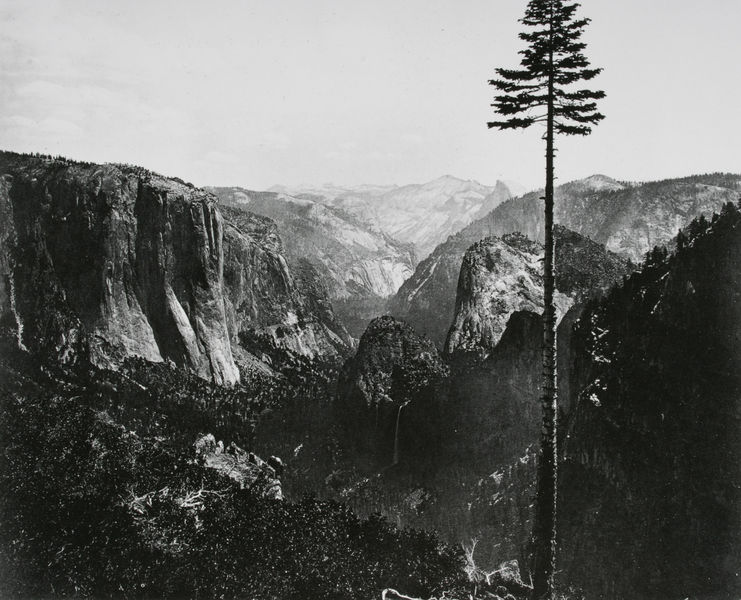
Titel: Best General View, Mariposa Trail
Künstler: Carleton S. Watkins
Standort: Washington, D.C.
Institution: Library of Congress
Schlagwörter: baum, berg, blätter, dunkel, felsen, gemälde, gestein, himmel, schatten, wasser, weiß, wolken, bäume, fluss, landschaft, äste, grau, hell, licht, profil, schwarz, vordergrund, zeichnung, schnee, spitze, stein, steine, bild, ast, bach, baumstamm, ebene, einsamkeit, ferne, horizont, hügel, natur, stamm, weite, büsche, gebüsch, gewässer, schlank, sonne, land, blatt, tal, wald, wasserfall, abhang, berge, bergspitzen, fels, felswand, gebirge, gipfel, hang, kamm, wüste, dunst, nebel, kahl, hochgebirge, massiv, schlucht, steil, amerika, tiefe, baumkrone, hoch, menschenleer, unscharf, foto, fotografie, panorama, photographie, alpen, wälder, abgrund, felsig, schwarz-weiß, täler, kuppen, fichte, nadelbaum, tanne, photo, sehnsucht, kiefer, rinde, bachlauf, gestrüpp, baumwipfel, wipfel, fotographie, baumgrenze, bergmassiv, tief, photografie, abschüssig, hochebene, hochtanne, entfernung, bäche, hochplateau, steilwand, tiefen, bergpanorama, anden, kaukasus, baumspitze, pyrenäen, tiede, wqald